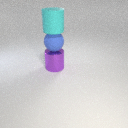
large cyan rubber cylinder above large blue rubber sphere